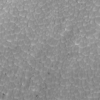
Label: not_dusty